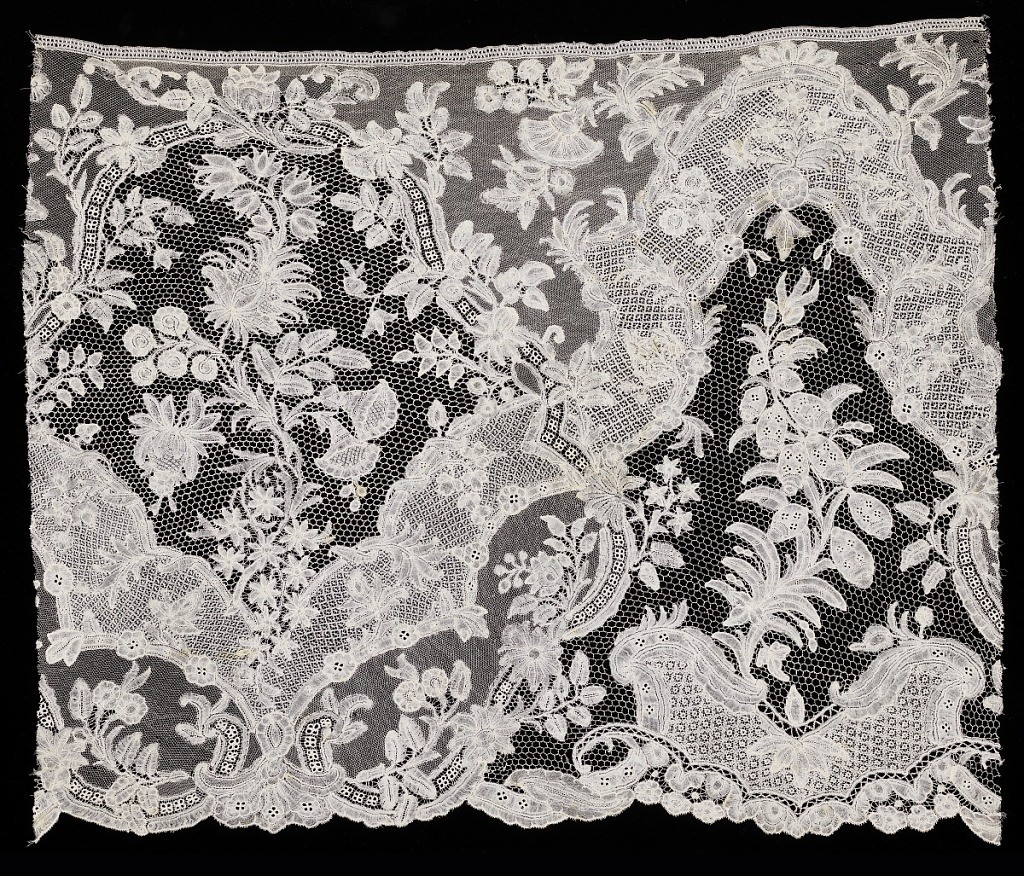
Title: Flounce fragment
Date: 1755–70
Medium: linen Technique: Brussels style bobbin lace
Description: Deep flounce of bobbin lace has a bold, but incomplete, design of a curvilinear zigzag. The spaces between are filled with floral forms, leafy flowering vines, and patterned cartouches.